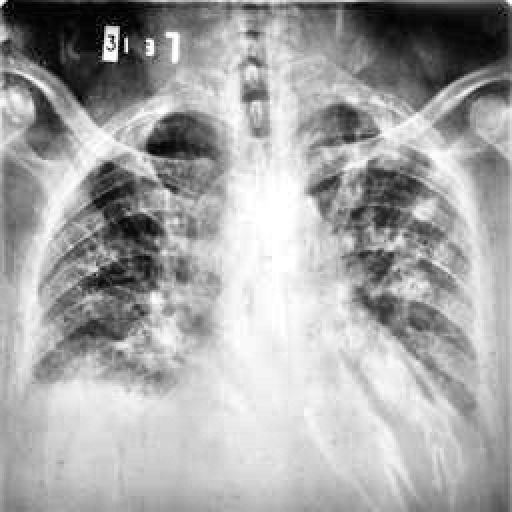
Finding: TUBERCULOSIS